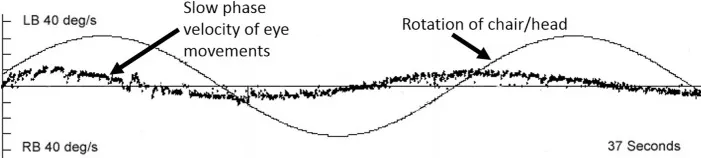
Example of vestibular hypofunction seen across all frequencies for Case 1. A sinusoidal rotation at 0.04 Hz, 60 deg/s by rotational chair testing. The smooth sinusoid is the chair/head rotation at 0.04 Hz, and the scatter line represents the slow phases of compensatory nystagmus in response to the sinusoidal head (and chair) rotations. The abscissa is time measured in seconds. LB, left beating nystagmus; RB, right beating nystagmus. Performed using Micromedical Technologies (Chatham, IL, USA).
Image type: pathology (immunostaining)